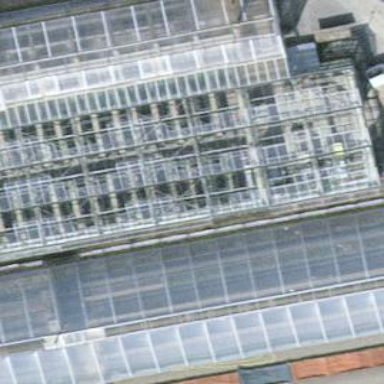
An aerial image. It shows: Greenhouse.